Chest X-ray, PA view. Patient: 16 years old, sex M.
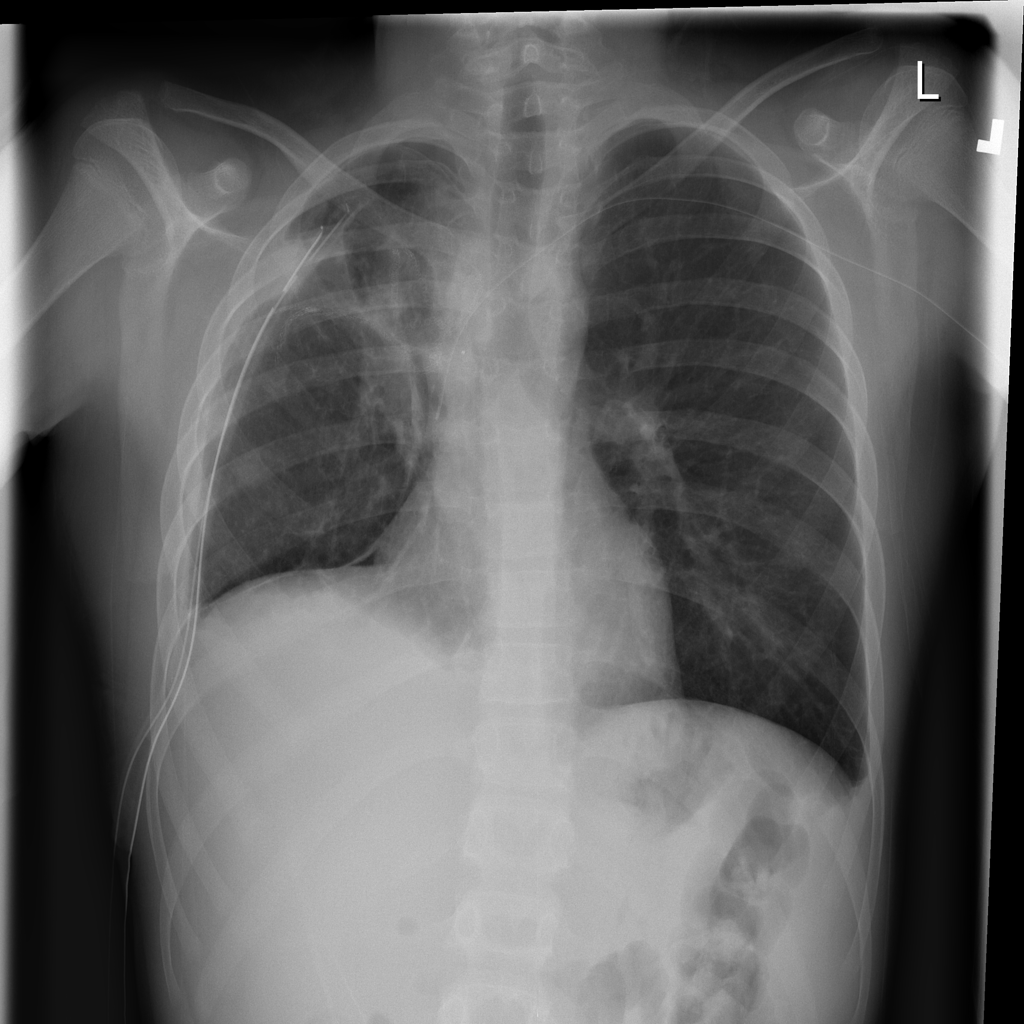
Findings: Pneumothorax